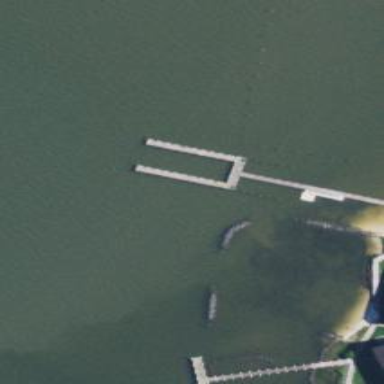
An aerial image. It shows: Breakwater structure.